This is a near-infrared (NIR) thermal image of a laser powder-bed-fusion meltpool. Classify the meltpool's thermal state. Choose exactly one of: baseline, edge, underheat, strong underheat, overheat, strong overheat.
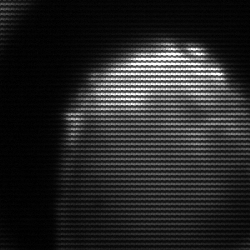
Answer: strong underheat